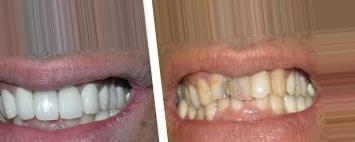
Condition: Tooth Discoloration